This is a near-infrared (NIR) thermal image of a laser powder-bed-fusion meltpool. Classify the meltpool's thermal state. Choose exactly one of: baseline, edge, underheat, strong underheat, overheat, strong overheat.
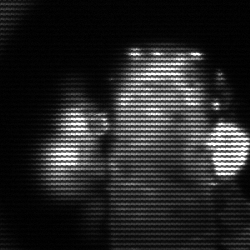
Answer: strong underheat